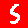
Digit: 5